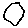
Label: hexagon